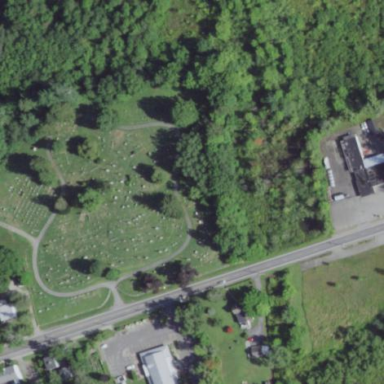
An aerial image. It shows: Cemetery.